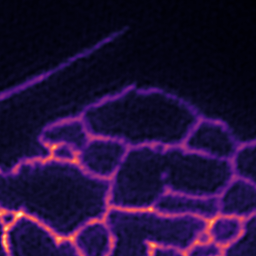
Label: Super-resolution ER image